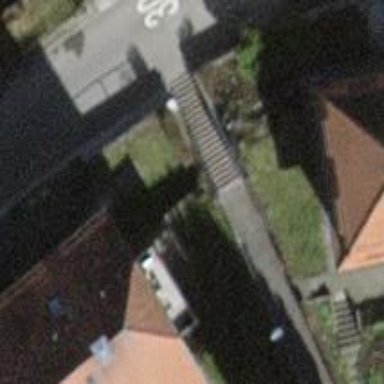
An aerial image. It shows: Road with steps.